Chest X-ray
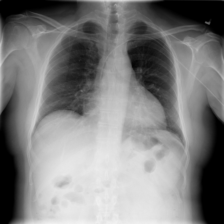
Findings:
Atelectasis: negative
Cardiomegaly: negative
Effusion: negative
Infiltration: negative
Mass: negative
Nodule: negative
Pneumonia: negative
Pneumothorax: negative
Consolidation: negative
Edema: negative
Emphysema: negative
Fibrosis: negative
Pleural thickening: negative
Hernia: negative